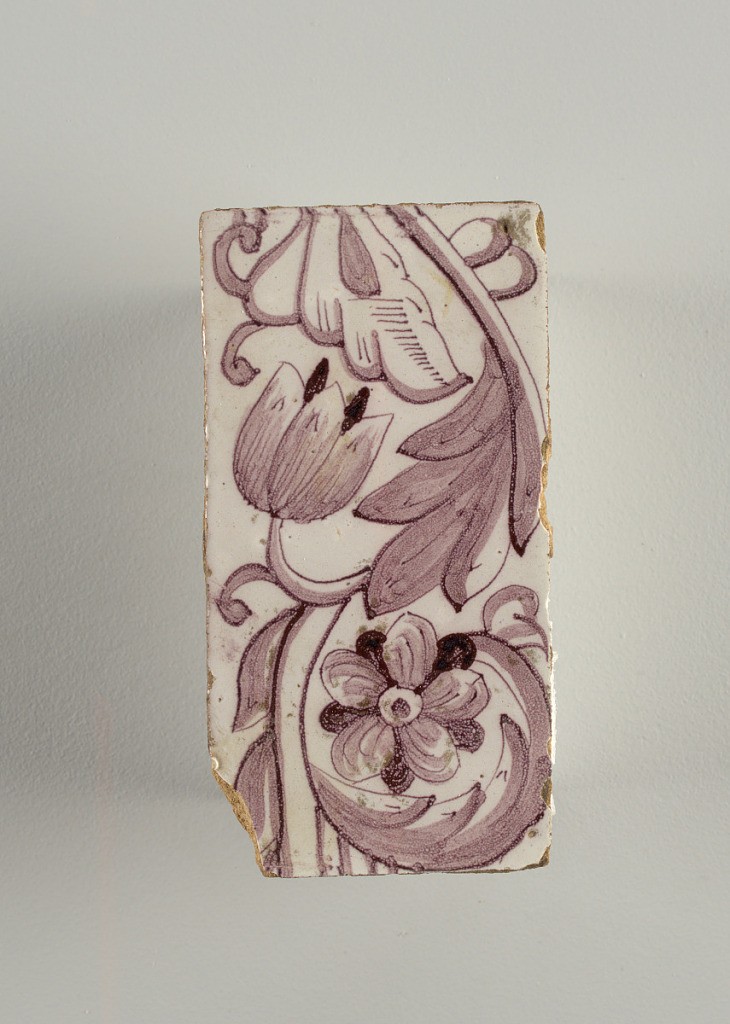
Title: Tile
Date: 18th century
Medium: Tin-enamelled earthenware
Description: Vertical rectangles. Each tile with identical pattern of two flowers and leaves on continuous scrolling stem. One flower faces the observer and the other is in profile. Manganese violet on white ground.